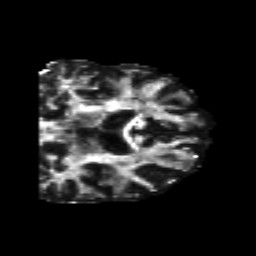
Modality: FA
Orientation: coronal
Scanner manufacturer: siemens
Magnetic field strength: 3 T
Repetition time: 6.8 s
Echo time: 0.093 s